Question: I have downloaded Mysql.data , Mysql.data.entityframework , mysqlconnector and additionally downloaded mysql installer.But Mysql not showing in Visual studio 2019.How can I solve this problem?

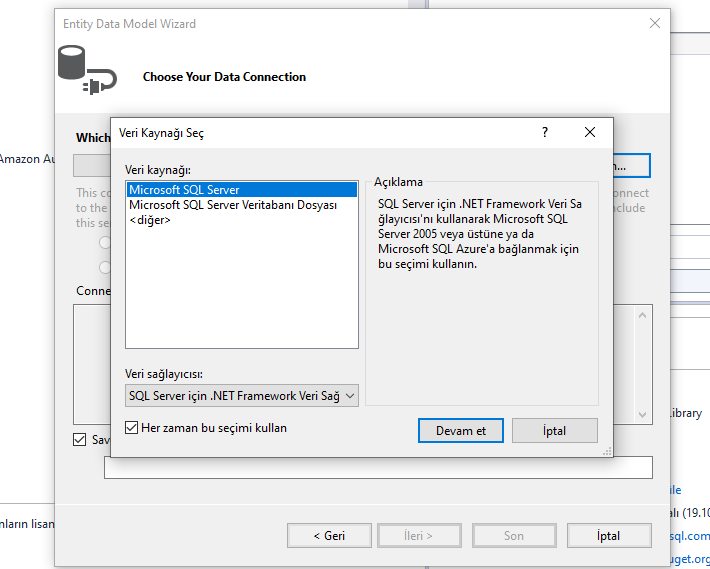
Answer: you have to install MySql For Visual Studio
<URL>
and net connector
<URL>
Have a nice day :)
For anyone who has the same problem and my answer is not enough I invite you to read this <URL>, maybe you are in the same situation.
Have a nice day :)